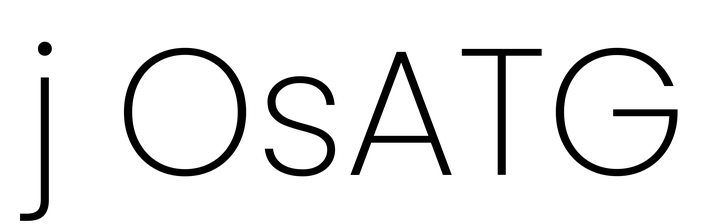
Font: Poppins-ExtraLight